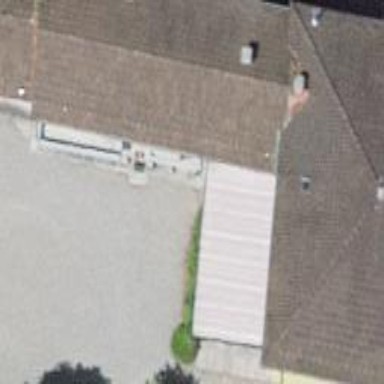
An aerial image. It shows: Industrial building.